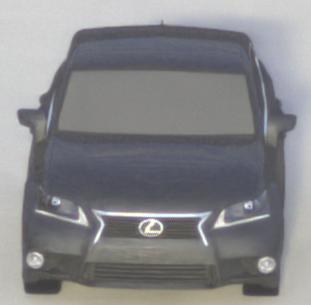
Make: Lexus
Model: GS 250
Detailed model: GS (L10)
Model produced from: 2012/06
Model produced until: 2013/12
Doors: 4
Color: gray
Road condition: dry road
Daytime: morning or afternoon
Contrast: medium contrast